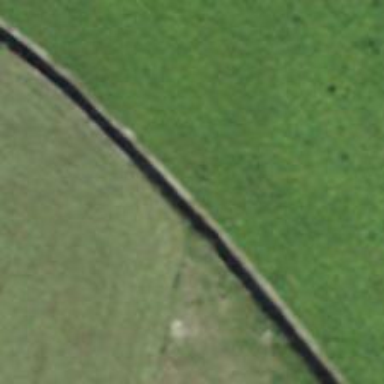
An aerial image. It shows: Ditch in the surroundings.